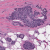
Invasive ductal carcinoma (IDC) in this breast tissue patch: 0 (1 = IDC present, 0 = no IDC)